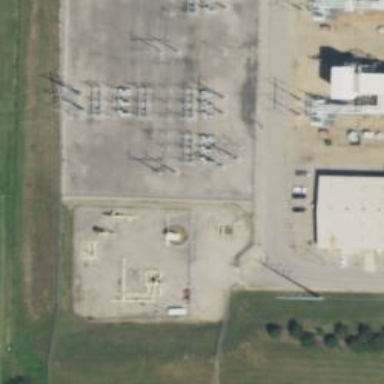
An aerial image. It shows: Switch for power supply.